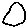
Label: hexagon